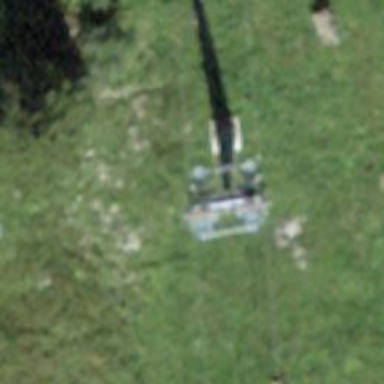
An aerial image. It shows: Pylon for aerialway.